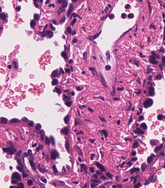
Tumor epithelial tissue: yes
Tumor-associated stroma tissue: yes
Normal tissue: no